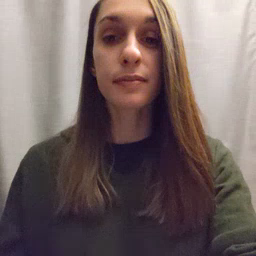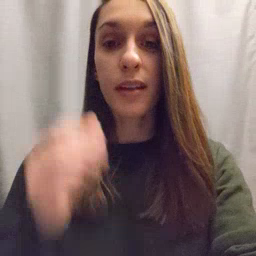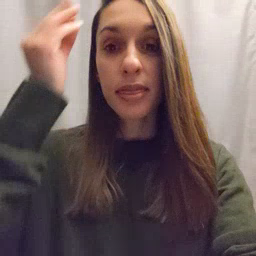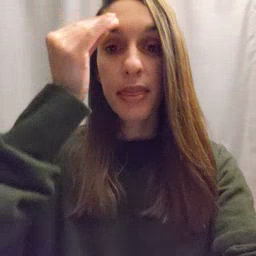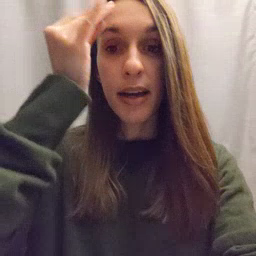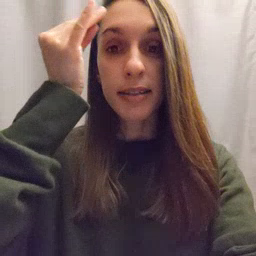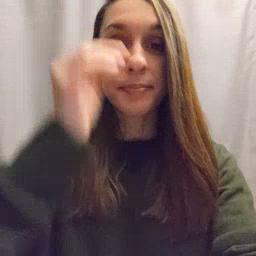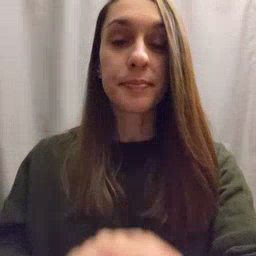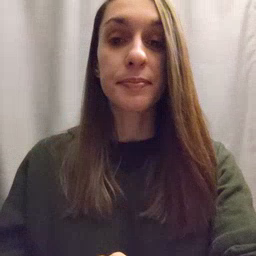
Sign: think